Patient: sex M, age 23
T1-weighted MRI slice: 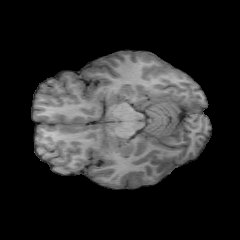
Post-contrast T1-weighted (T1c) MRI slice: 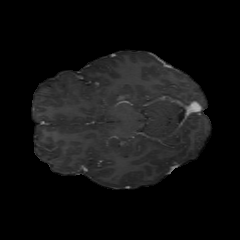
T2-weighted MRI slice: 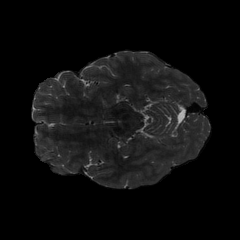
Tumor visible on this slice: no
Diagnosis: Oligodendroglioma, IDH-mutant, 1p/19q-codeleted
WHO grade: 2